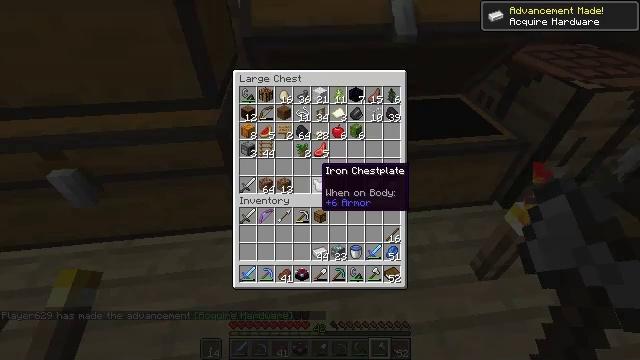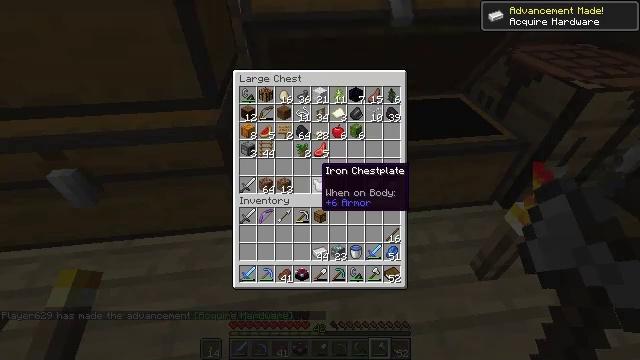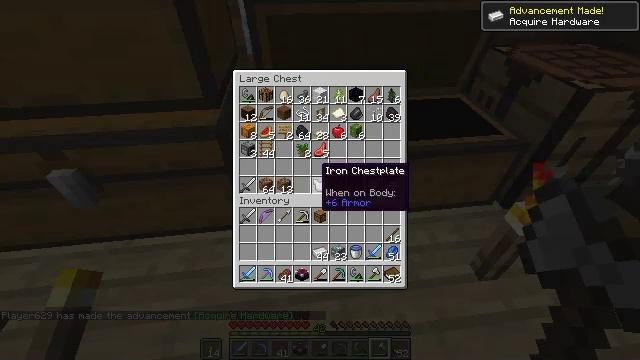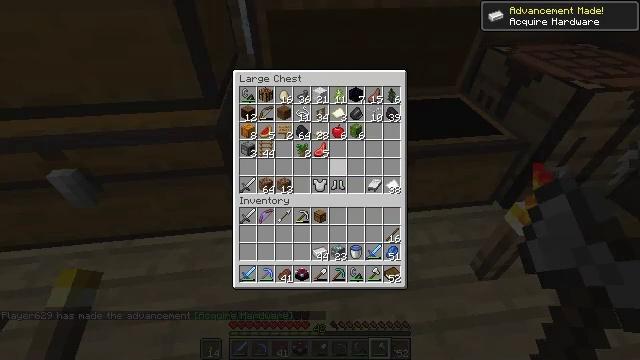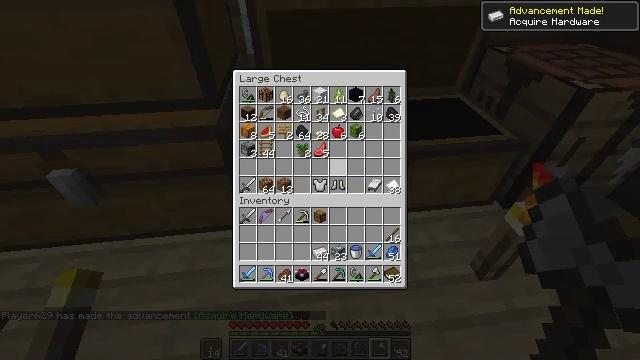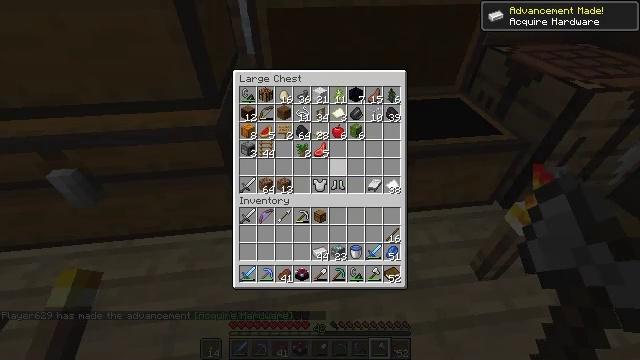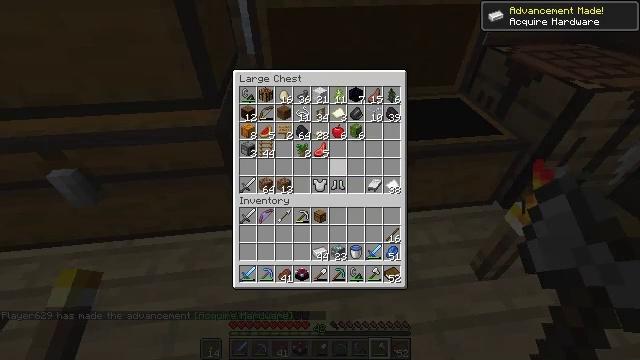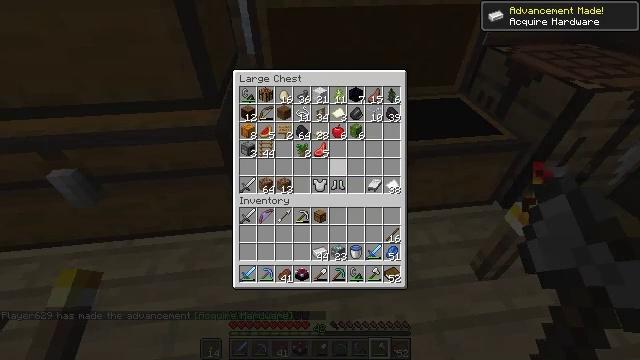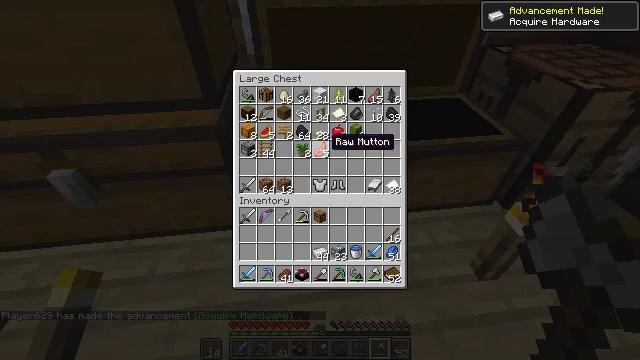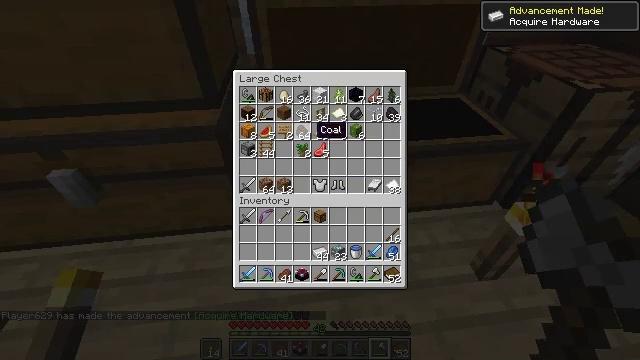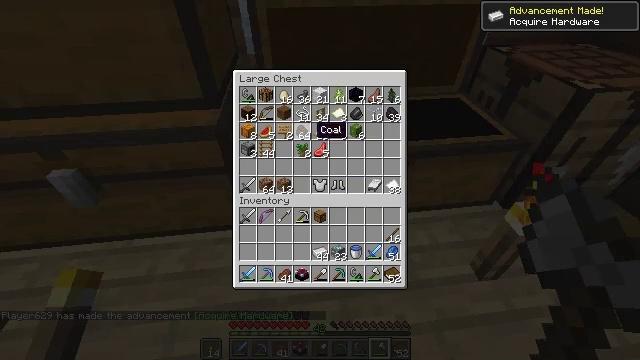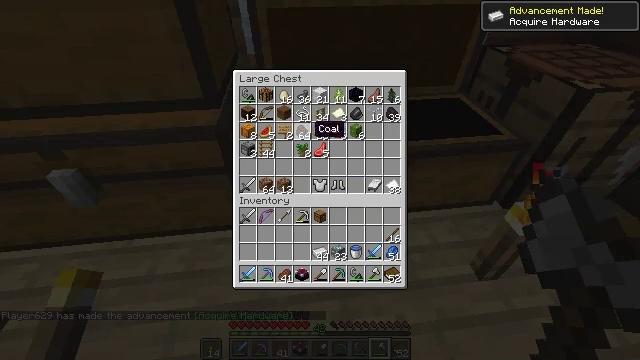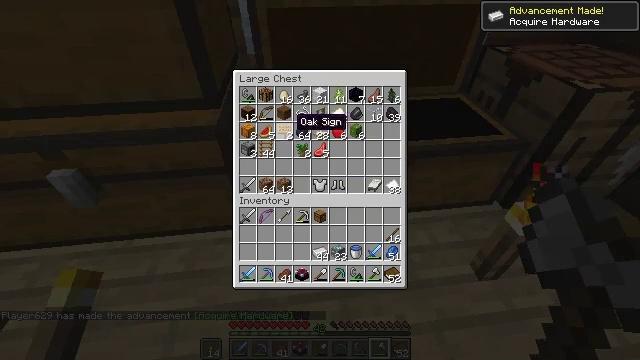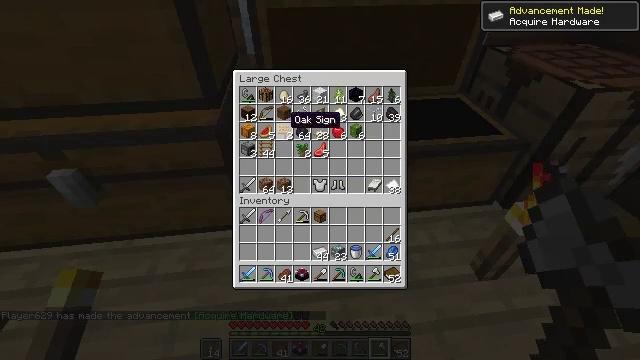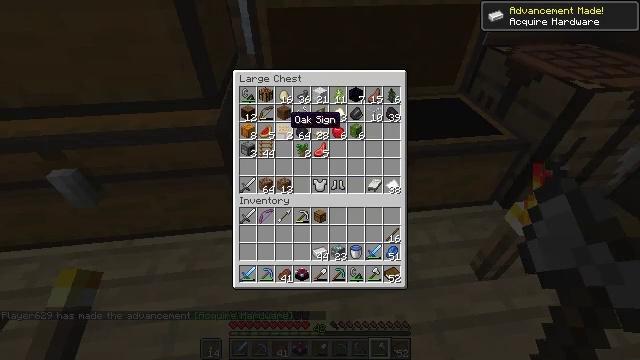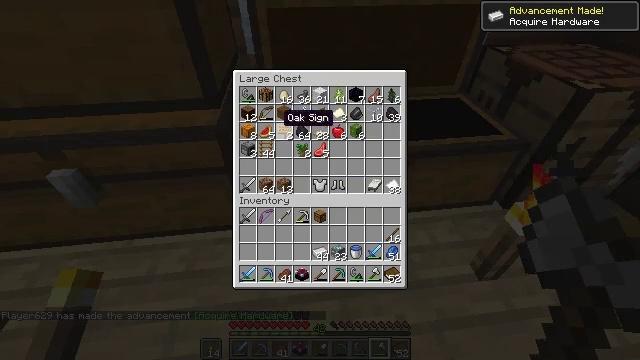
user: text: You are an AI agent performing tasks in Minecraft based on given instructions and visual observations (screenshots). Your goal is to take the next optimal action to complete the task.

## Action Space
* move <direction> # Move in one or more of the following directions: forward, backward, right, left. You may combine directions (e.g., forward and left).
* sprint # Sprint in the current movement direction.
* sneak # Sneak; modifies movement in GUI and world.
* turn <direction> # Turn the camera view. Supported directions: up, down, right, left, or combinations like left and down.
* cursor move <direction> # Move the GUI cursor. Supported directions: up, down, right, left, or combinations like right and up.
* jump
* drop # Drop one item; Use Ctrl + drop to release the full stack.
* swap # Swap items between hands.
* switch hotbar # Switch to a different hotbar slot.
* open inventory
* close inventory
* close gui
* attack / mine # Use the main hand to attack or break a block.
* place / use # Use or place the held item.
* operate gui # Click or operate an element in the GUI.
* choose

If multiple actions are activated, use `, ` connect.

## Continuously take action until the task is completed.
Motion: motion action
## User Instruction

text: Transform birch logs into birch planks.
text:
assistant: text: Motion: no_op
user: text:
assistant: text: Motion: no_op
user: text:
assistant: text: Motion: turn right
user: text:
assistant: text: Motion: no_op
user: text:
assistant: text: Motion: no_op
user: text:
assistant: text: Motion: no_op
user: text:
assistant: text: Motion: no_op
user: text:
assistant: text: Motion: turn left and up
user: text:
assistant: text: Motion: turn left and up
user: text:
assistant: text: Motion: no_op
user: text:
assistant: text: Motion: no_op
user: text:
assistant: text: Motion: turn left and up
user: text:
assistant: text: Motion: no_op
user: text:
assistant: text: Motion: no_op
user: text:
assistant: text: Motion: no_op
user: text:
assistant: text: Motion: turn left and up
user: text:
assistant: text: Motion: no_op
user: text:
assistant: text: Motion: no_op
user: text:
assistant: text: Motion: no_op
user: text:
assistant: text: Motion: no_op
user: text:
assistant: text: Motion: turn right
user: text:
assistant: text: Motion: turn right and down
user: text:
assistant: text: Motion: turn right and down
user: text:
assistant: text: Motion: turn right
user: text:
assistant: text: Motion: no_op
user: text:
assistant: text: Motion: no_op
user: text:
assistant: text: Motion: turn down
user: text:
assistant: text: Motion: no_op
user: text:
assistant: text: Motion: no_op
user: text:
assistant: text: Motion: turn left